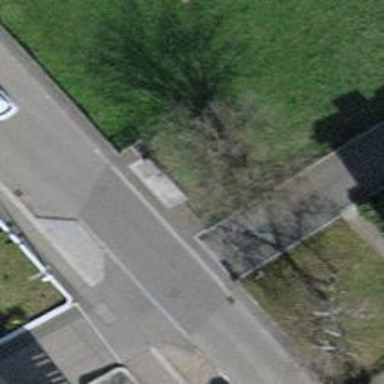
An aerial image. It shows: Double cycle barrier is in place.